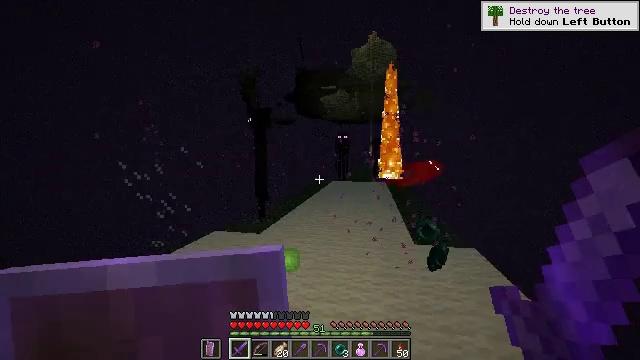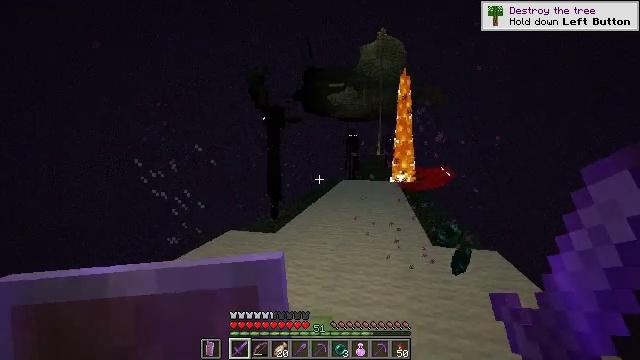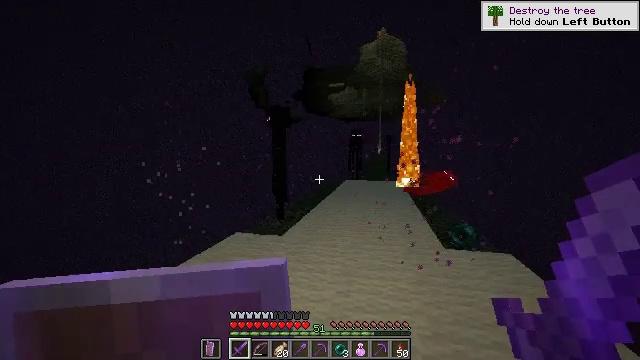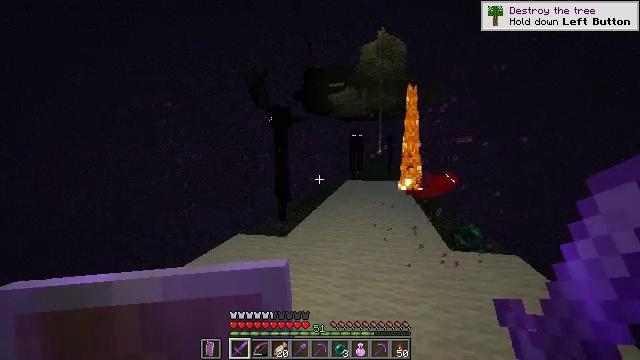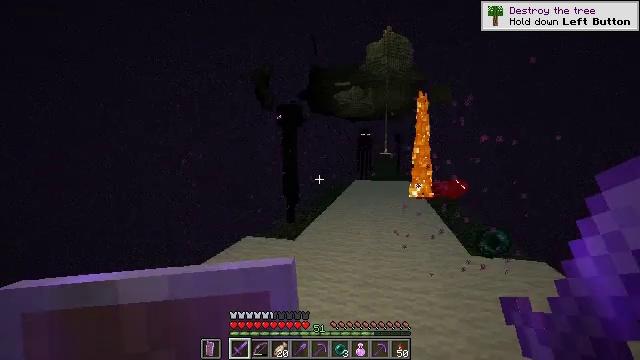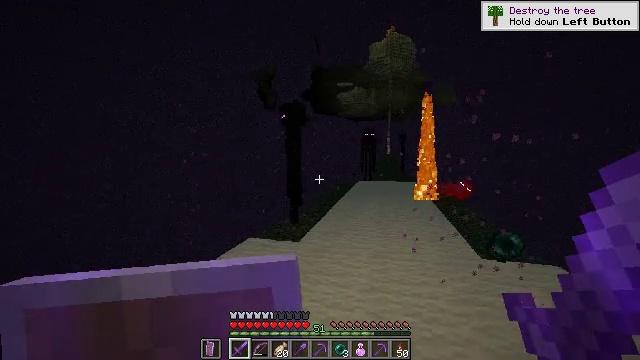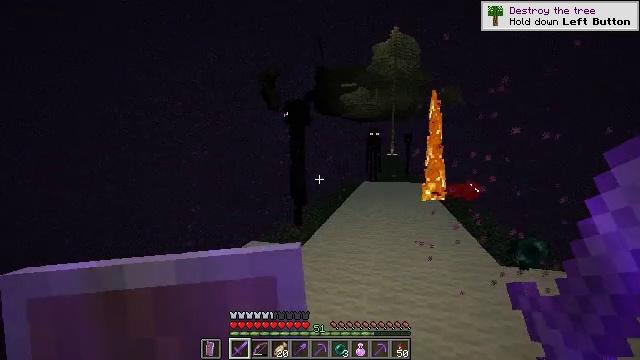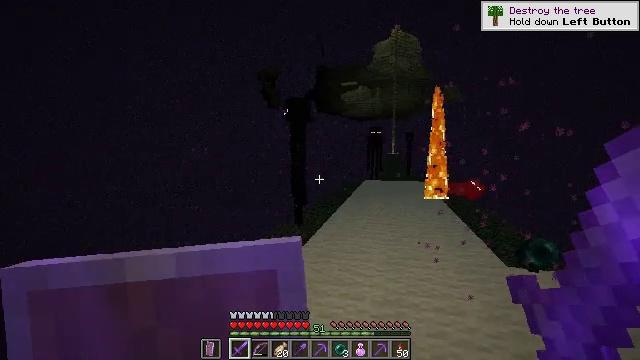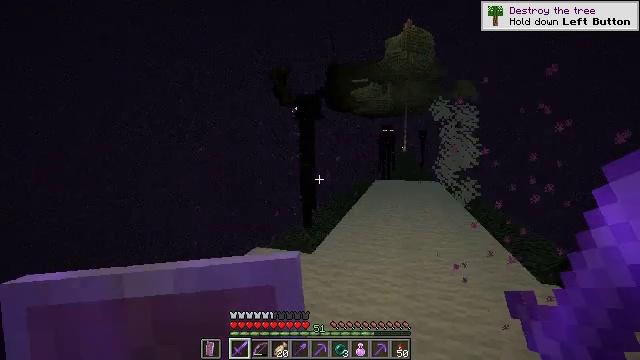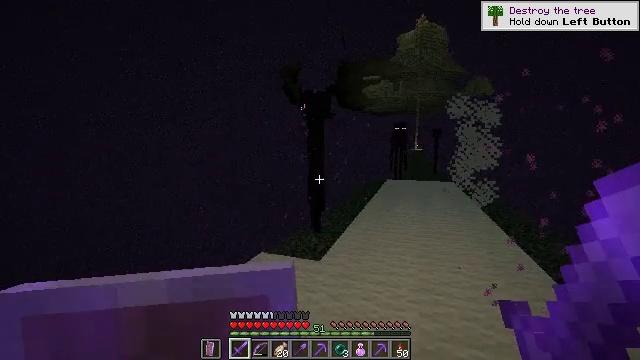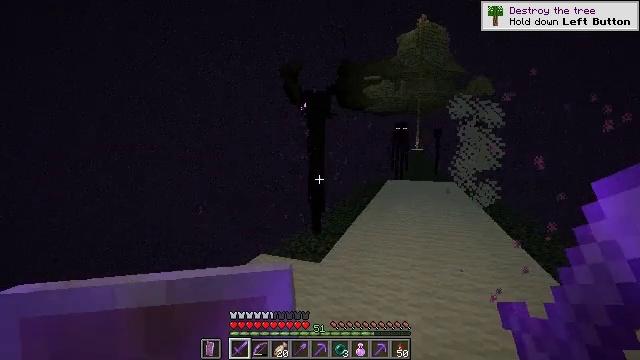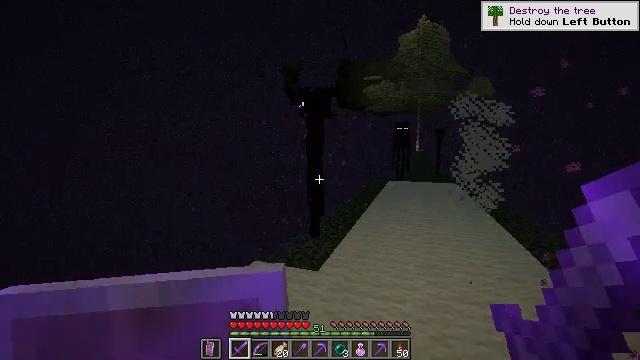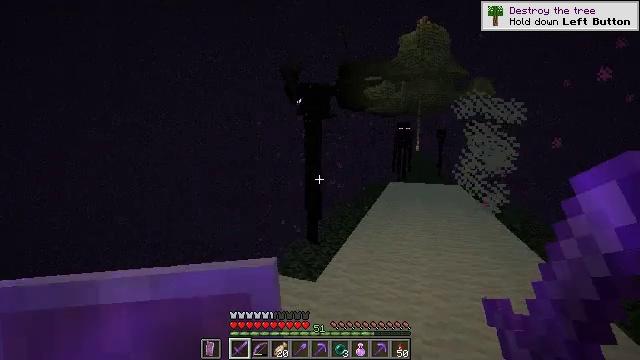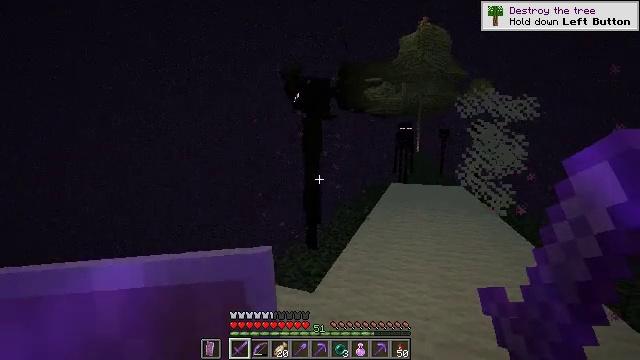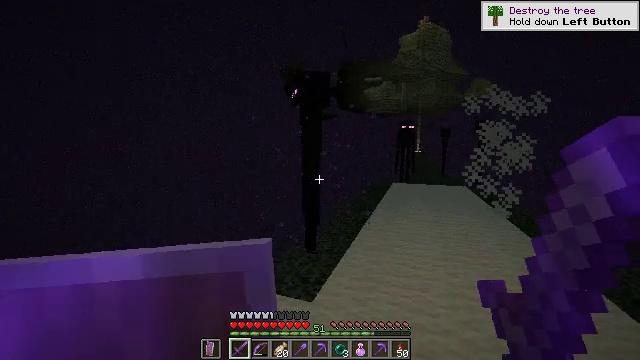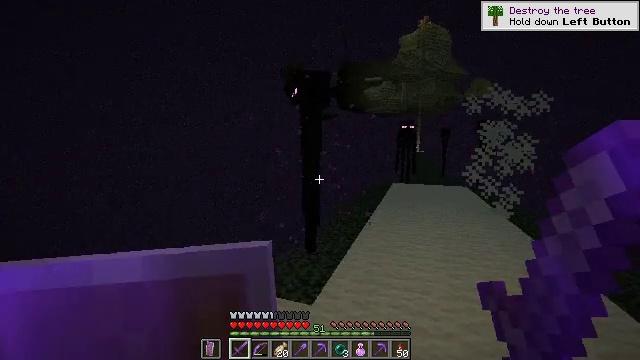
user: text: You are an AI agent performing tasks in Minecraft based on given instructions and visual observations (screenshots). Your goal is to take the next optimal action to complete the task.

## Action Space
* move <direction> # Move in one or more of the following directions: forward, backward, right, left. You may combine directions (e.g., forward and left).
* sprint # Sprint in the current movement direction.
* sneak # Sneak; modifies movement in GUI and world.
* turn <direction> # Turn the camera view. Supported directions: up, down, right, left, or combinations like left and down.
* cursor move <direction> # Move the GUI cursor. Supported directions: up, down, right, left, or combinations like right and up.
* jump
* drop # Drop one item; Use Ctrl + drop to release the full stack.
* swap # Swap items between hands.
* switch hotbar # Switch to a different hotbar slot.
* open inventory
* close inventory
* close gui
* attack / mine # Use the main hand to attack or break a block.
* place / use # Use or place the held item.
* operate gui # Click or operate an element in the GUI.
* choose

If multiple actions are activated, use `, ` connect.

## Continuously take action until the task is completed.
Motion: motion action
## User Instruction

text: Kill mobs.
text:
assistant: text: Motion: move forward and move left, turn left
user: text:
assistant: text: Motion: move forward and move left
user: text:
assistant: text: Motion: move forward
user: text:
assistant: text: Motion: move forward, turn left
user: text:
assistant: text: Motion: move forward
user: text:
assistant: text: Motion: move forward
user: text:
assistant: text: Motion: move forward
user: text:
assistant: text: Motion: move forward, turn left
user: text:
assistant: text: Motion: move forward, turn left
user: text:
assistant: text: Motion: move forward
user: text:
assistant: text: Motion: move forward
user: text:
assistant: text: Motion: move forward
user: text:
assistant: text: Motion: move forward
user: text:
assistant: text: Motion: move forward
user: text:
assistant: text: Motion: move forward
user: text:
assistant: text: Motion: move forward
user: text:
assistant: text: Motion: move forward, turn left
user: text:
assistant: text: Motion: move forward
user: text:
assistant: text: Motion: move forward
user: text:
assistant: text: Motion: move forward
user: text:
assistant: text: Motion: move forward
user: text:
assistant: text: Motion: attack / mine
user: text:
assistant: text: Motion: attack / mine
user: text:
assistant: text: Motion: attack / mine
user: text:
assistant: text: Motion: attack / mine
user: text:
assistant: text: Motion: no_op
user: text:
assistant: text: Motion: no_op
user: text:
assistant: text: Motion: no_op
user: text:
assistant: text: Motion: no_op
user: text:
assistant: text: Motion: no_op